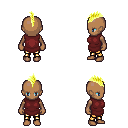
a pixel art fantasy rpg character, female body template, human, dark skin, maroon tunic, gold greaves, gold mohawk hairstyle, four views (front, back, left, right), 2x2 character sprite sheet, small pixel art, hard edges, no anti-aliasing